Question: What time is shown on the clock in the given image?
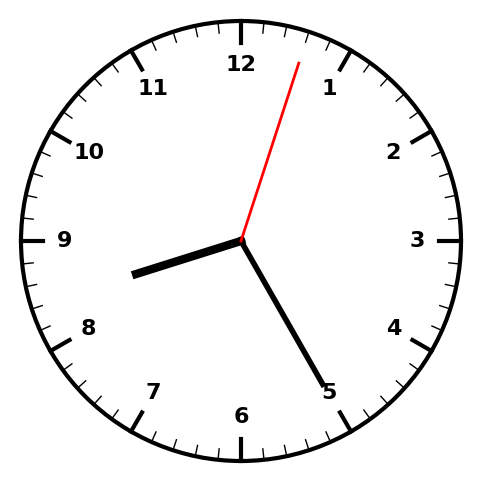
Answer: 08:25:03